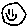
Label: smiley face